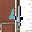
Label: 4